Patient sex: M
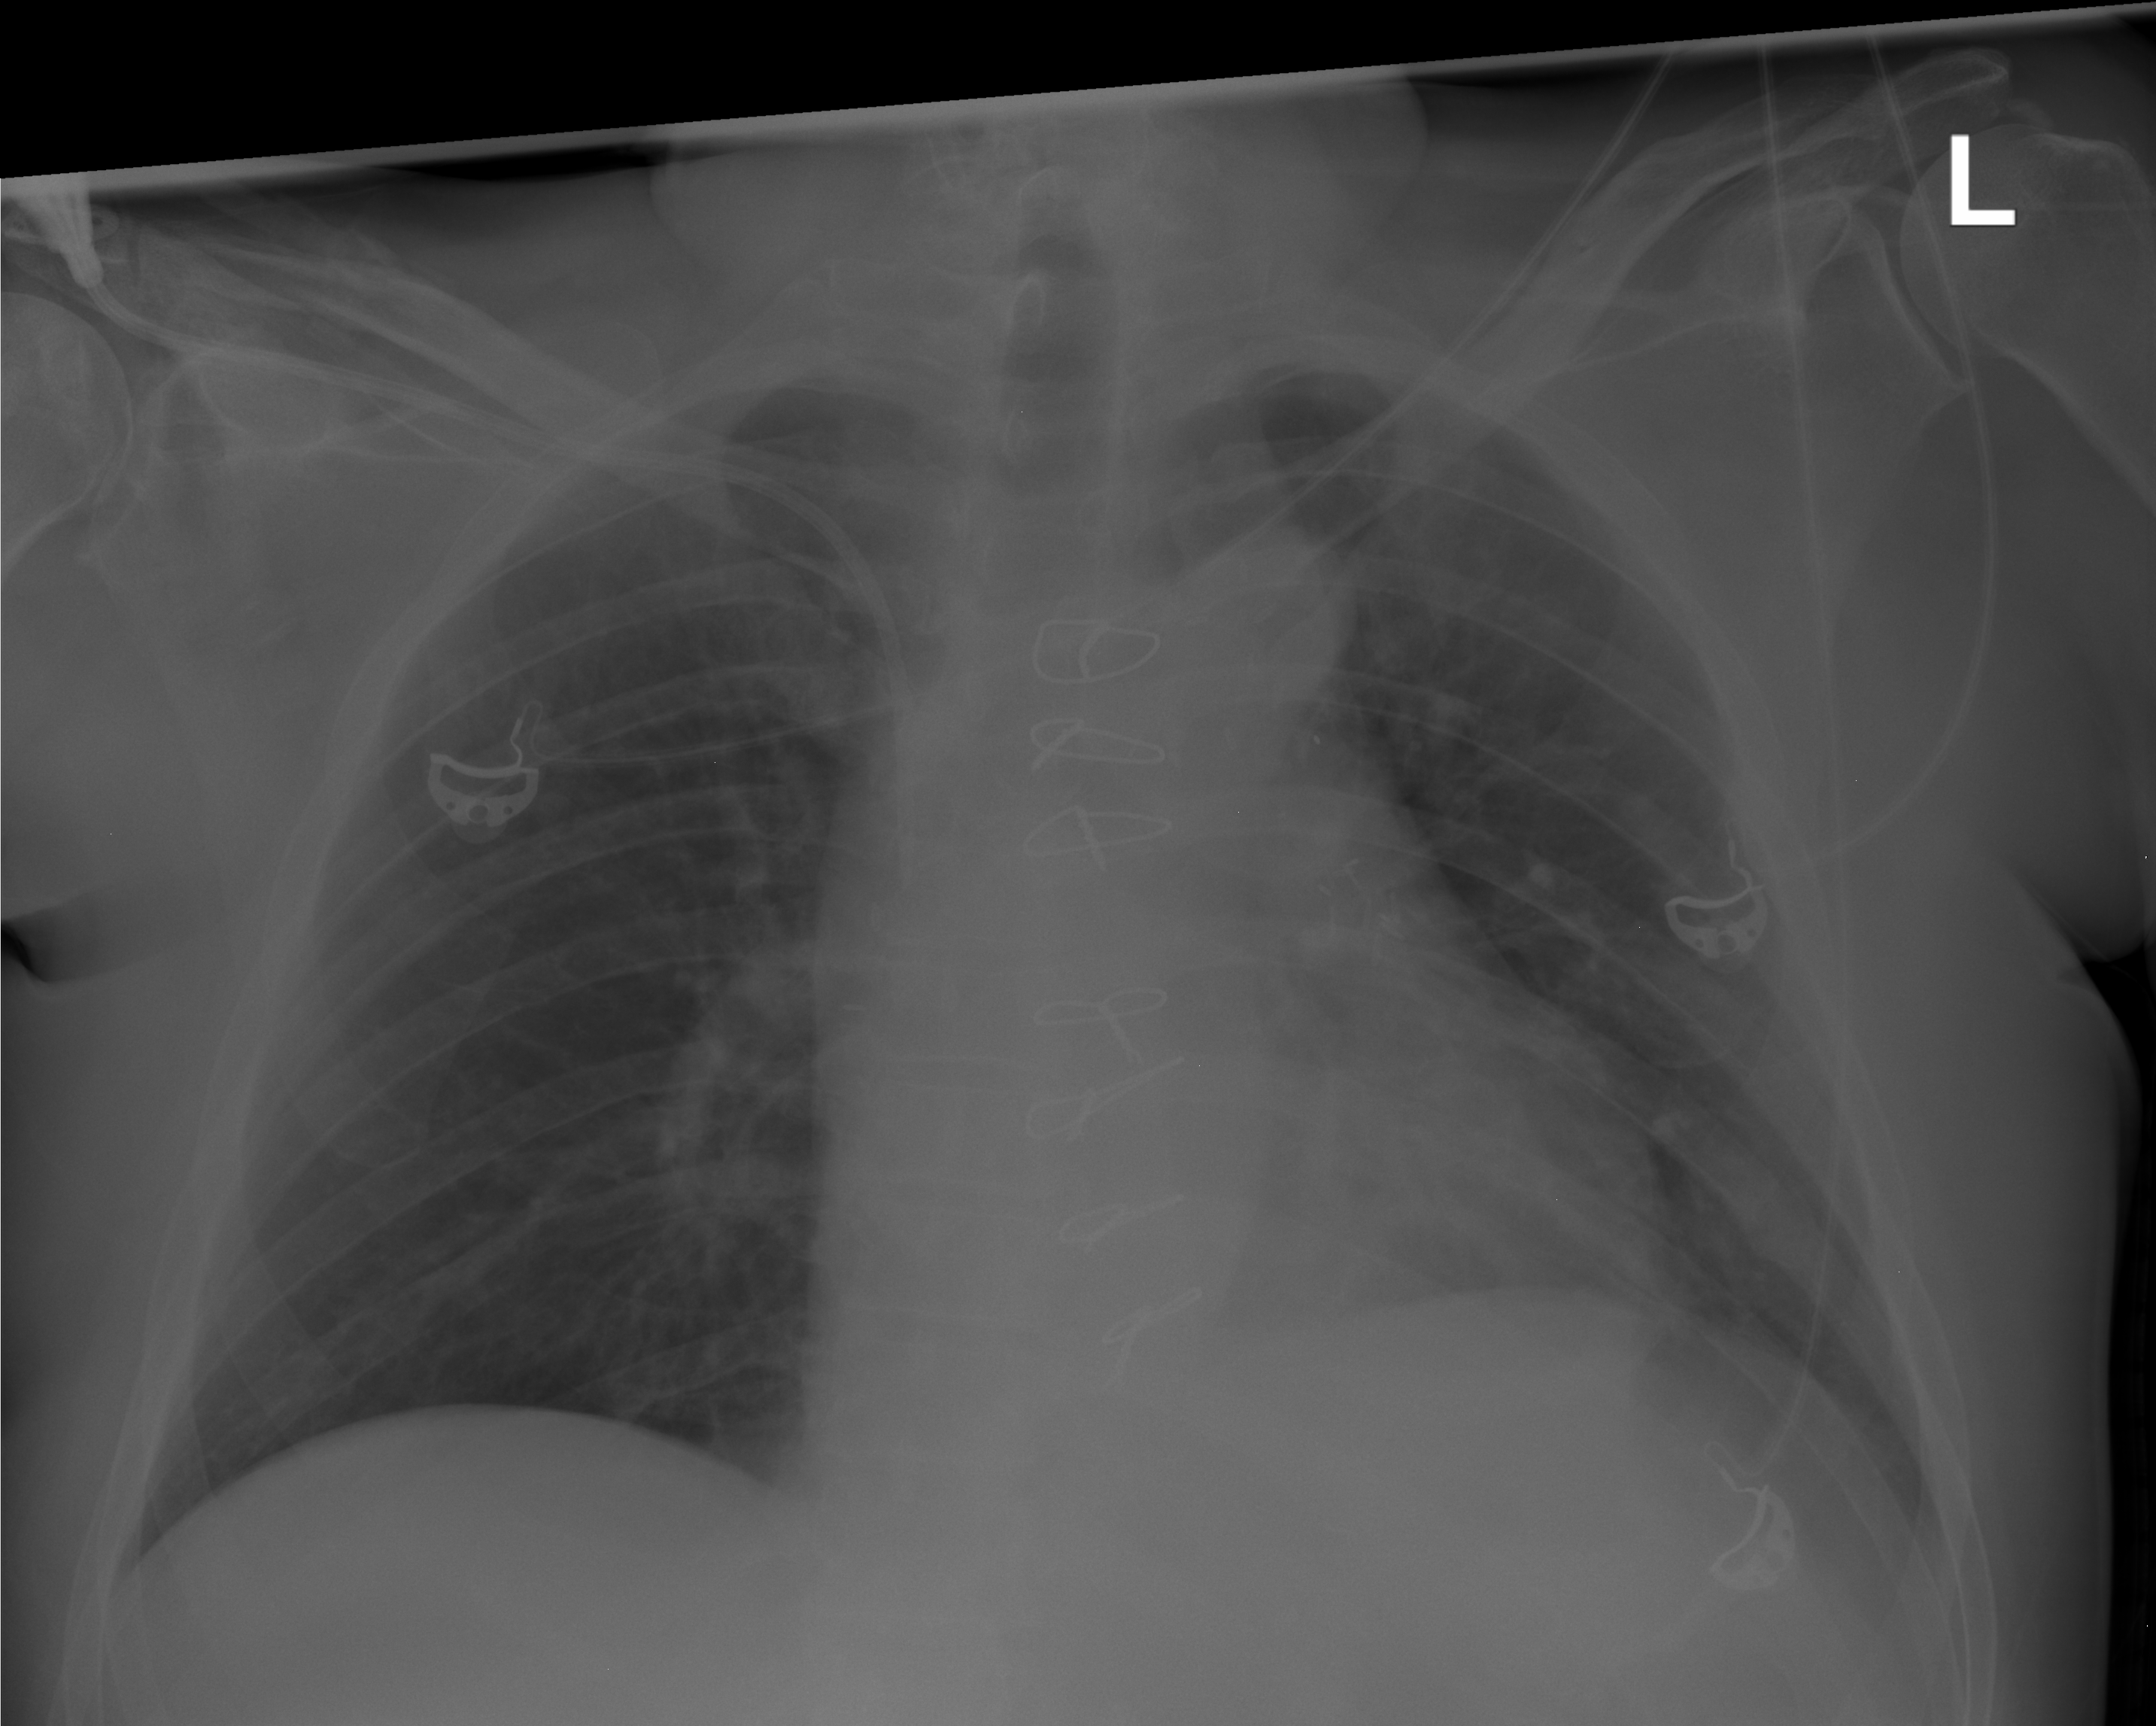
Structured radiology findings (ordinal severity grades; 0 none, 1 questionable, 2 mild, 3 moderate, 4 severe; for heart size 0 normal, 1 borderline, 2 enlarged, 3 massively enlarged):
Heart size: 2
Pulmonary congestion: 0
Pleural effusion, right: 0
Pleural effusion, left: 0
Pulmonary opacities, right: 0
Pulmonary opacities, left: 0
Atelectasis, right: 0
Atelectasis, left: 1